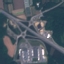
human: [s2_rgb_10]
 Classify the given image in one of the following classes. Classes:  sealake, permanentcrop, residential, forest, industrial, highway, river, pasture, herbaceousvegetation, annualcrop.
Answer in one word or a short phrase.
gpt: Highway